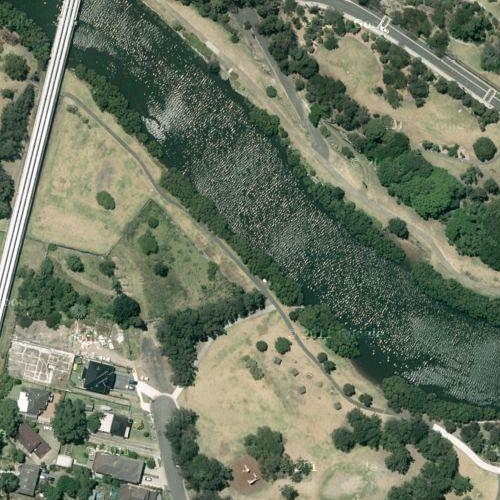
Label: sydney